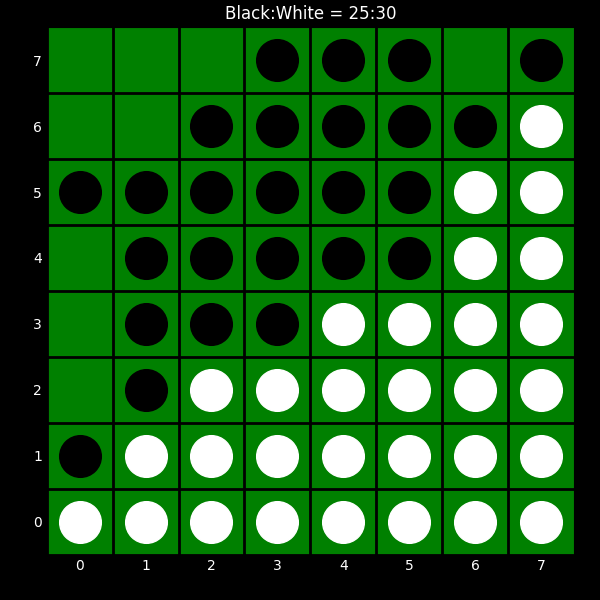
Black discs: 25
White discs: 30